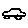
Label: car